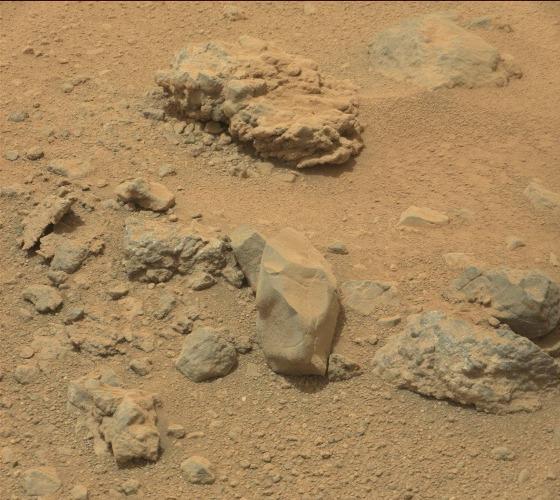
Terrain classes present: Bedrock, Gravel / Sand / Soil, Rock, Shadow